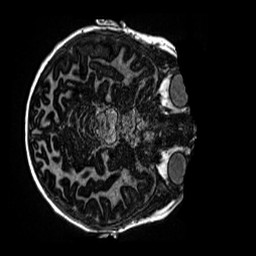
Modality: MP2RAGE
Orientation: axial
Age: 9
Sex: female
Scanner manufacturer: siemens
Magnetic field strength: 3 T
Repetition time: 4 s
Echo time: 0.00299 s